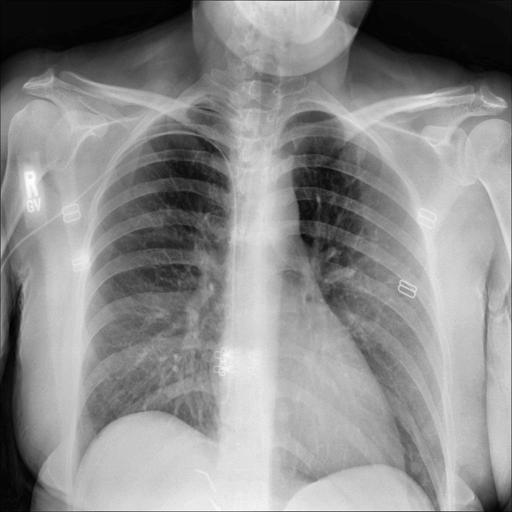
Finding: NORMAL